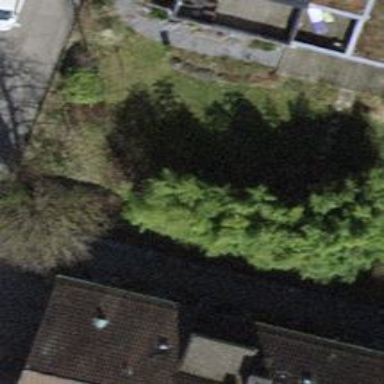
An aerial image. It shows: Avenue lined with trees.